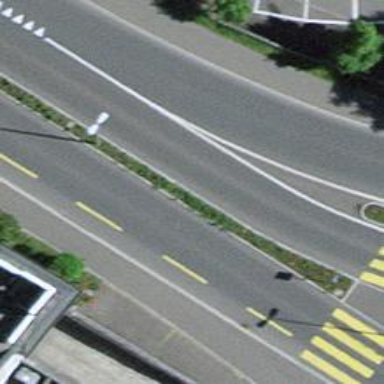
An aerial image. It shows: Primary highway with dedicated lane for cyclists.